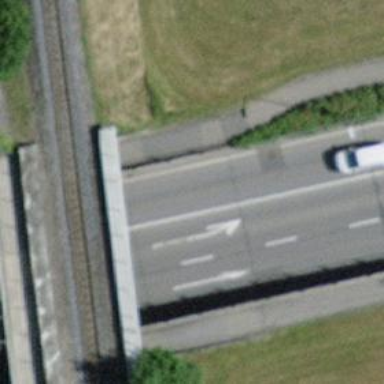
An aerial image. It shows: Bridge with beam structure.